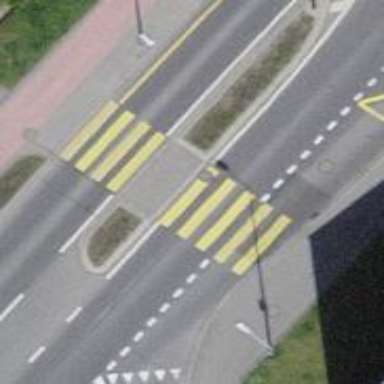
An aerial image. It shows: Pedestrian crossing with zebra markings on the footway.